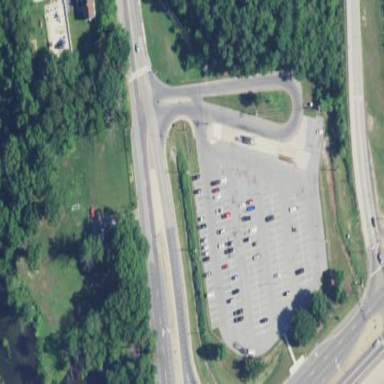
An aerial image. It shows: Parking area with park and ride facility.